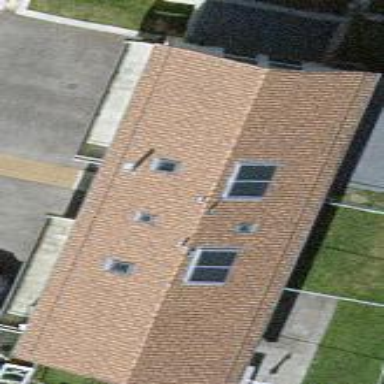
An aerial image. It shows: Semi-detached house with gabled roof.